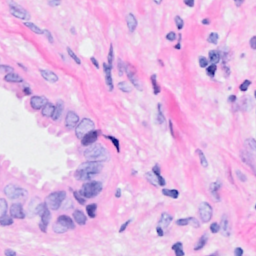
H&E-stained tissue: Breast